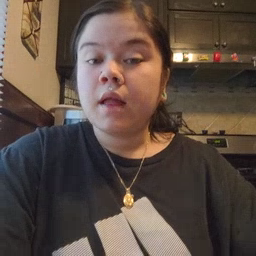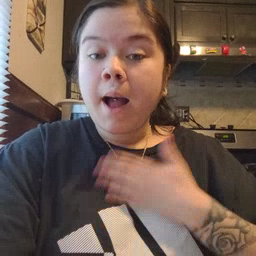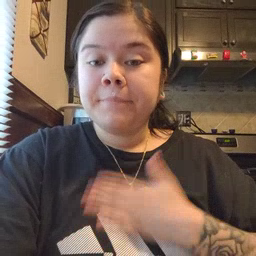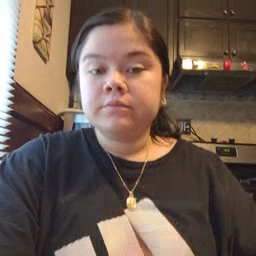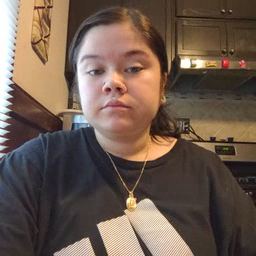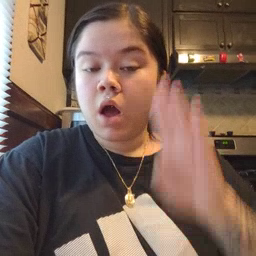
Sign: happy